Aerial crown-view tile of a tropical tree (Barro Colorado Island, Panama), acquired 20250715:
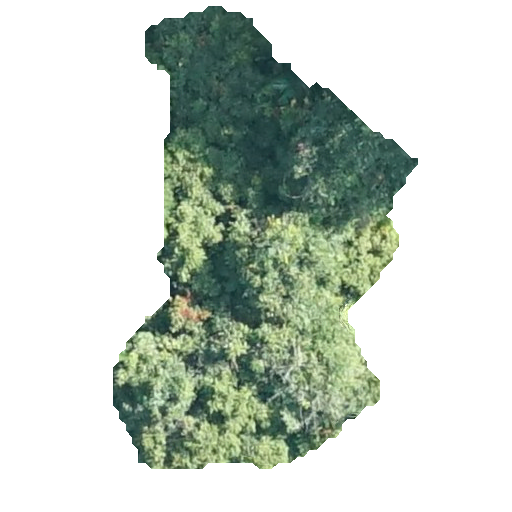
Species: Spondias mombin
GBIF accepted scientific name: Spondias mombin
Crown area: 135.254 m²